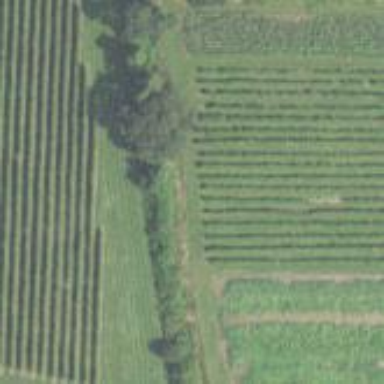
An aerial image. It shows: Beautiful vineyard in the countryside.